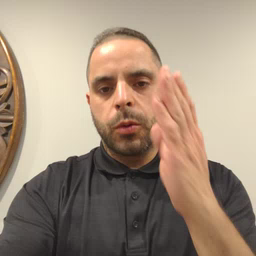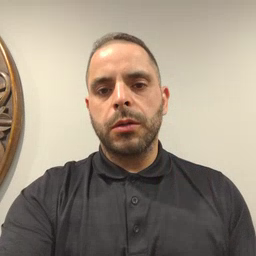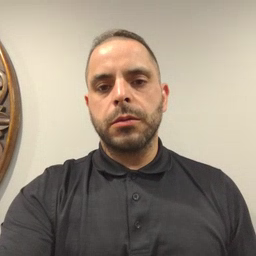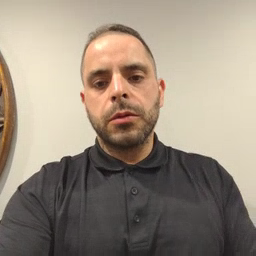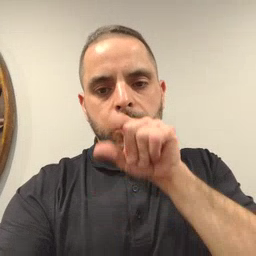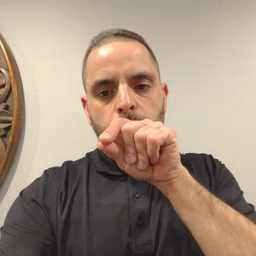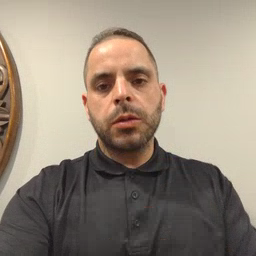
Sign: goose